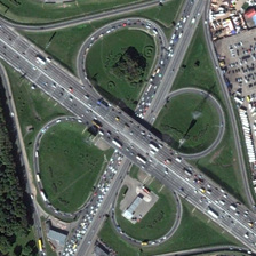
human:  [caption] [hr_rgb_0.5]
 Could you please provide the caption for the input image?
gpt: The road is butterfly-shaped.

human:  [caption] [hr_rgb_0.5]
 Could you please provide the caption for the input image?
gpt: the forest is on the left side of the road and the building is on the right .

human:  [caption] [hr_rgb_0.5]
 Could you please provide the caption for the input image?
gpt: The road is butterfly-shaped.

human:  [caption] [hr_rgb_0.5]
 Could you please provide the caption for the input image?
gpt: The road is shaped like a butterfly.

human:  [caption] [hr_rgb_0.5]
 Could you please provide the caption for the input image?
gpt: The road is butterfly-shaped.